RGB frame:
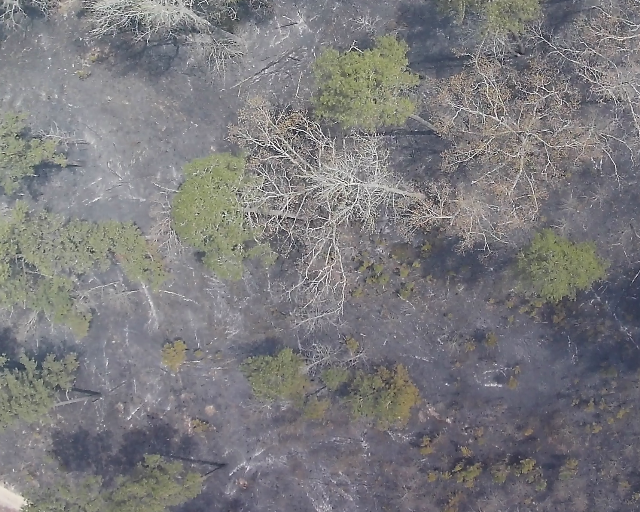
Thermal frame:
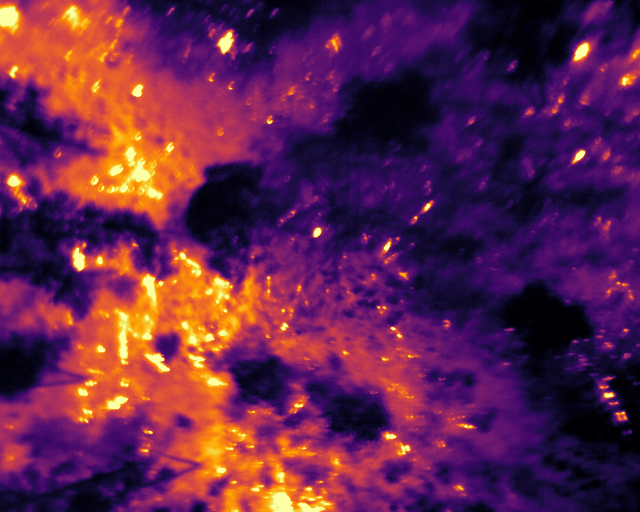
Captured: 2026-02-26 03:41:51
Pixels at or above 80 °C: 512 (fraction of frame: 0.001562)